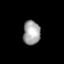
Tissue: lung
Cell type: Myeloid cells
Senescence score: 0.5601
Nuclear area (px): 407
Mean DAPI intensity: 162.437